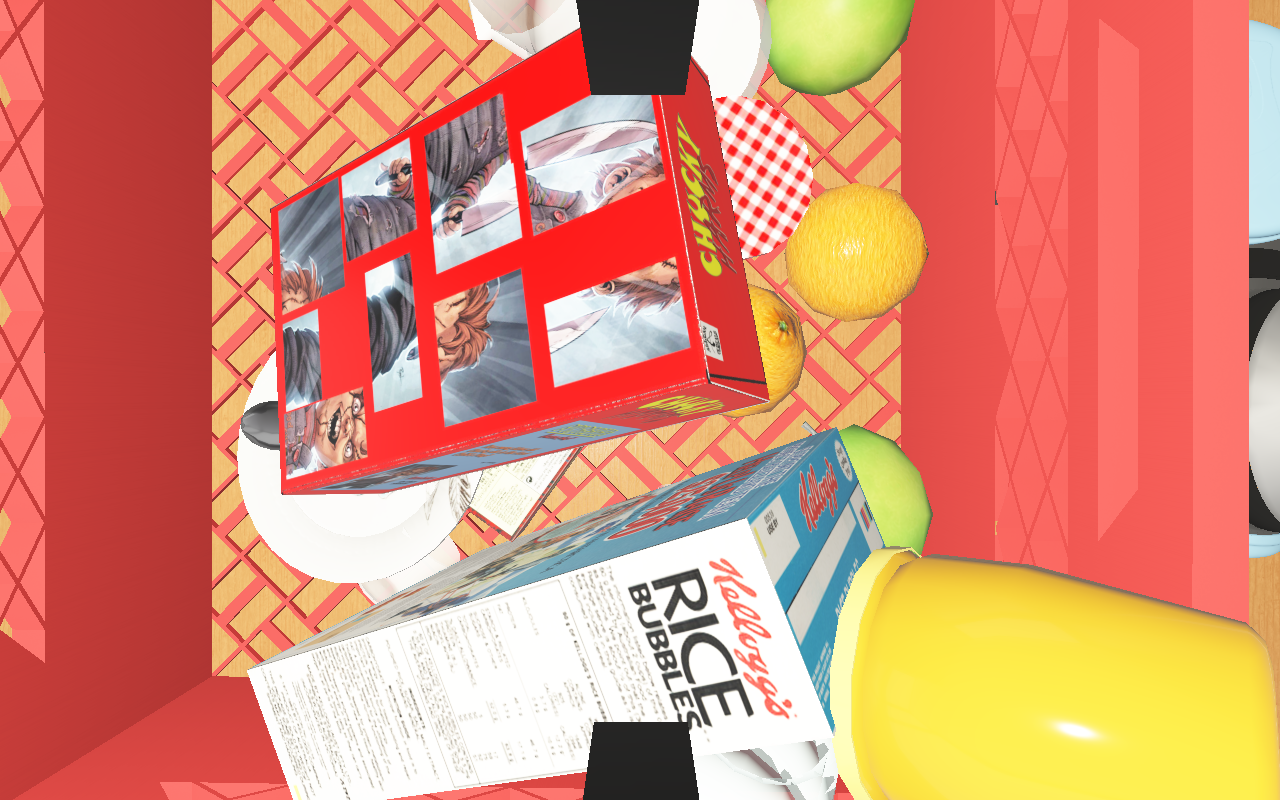
Objects in the scene:
water bottle
apple
orange
wineglass
cereal box
cereal box